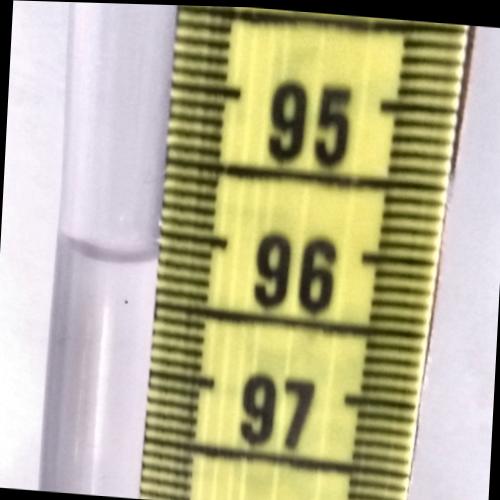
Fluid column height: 96.2 cm